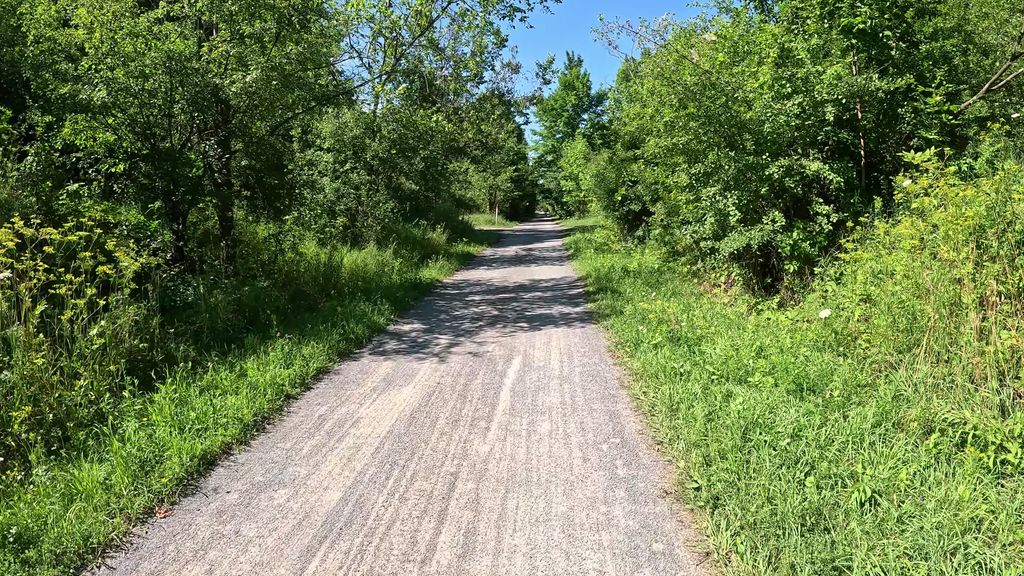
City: ottawa-gatineau